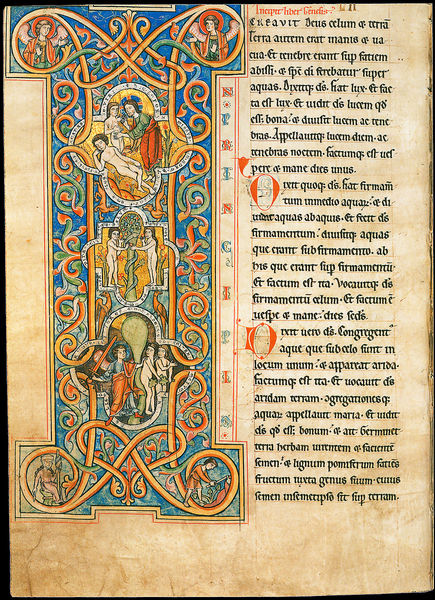
Titel: Codex Ser. n. 2594
Institution: Lilienfeld, (Zisterzienserstift in Niederösterreich)
Schlagwörter: baum, blau, menschen, bunt, schwarz, zeichnung, rot, muster, ornament, alt, bibel, tot, personen, apfel, schrift, papier, vergilbt, dekor, ornamente, verzierung, adam, eva, paradies, buch, religion, druck, seite, illustration, schwert, text, buchstabe, buchstaben, initiale, schlange, ranke, buchseite, flecken, heiligenschein, christus, jesus, sündenfall, christlich, mittelalter, eden, hochkant, mönche, vegetabil, verzeirung, vertreibung, adam und eva, verzierungen, garten eden, genesis, feigenblatt, latein, lateinisch, rippe, paradis, buchmalerei, anfangsbuchstabe, minuskel, illumination, i, o, pagina, minatur, vertreibung aus dem paradis, geneseis